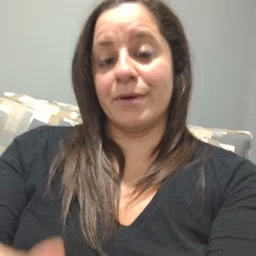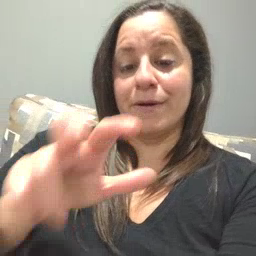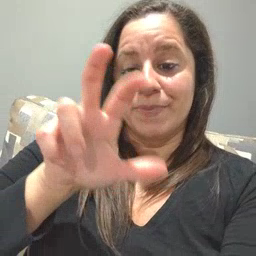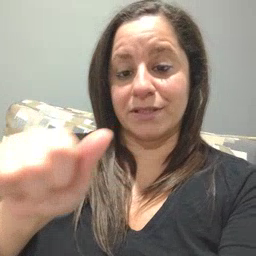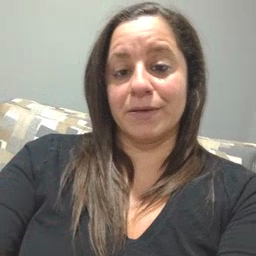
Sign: pizza